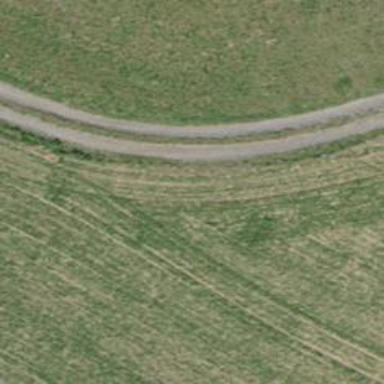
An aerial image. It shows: Dirt track road.